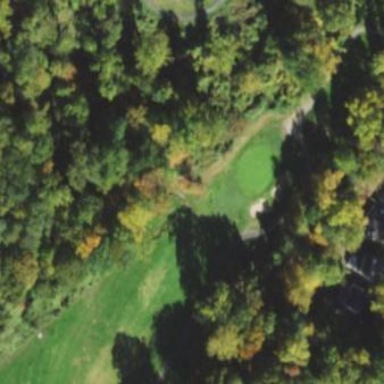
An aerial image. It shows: Grassy area designated as golf fairway.